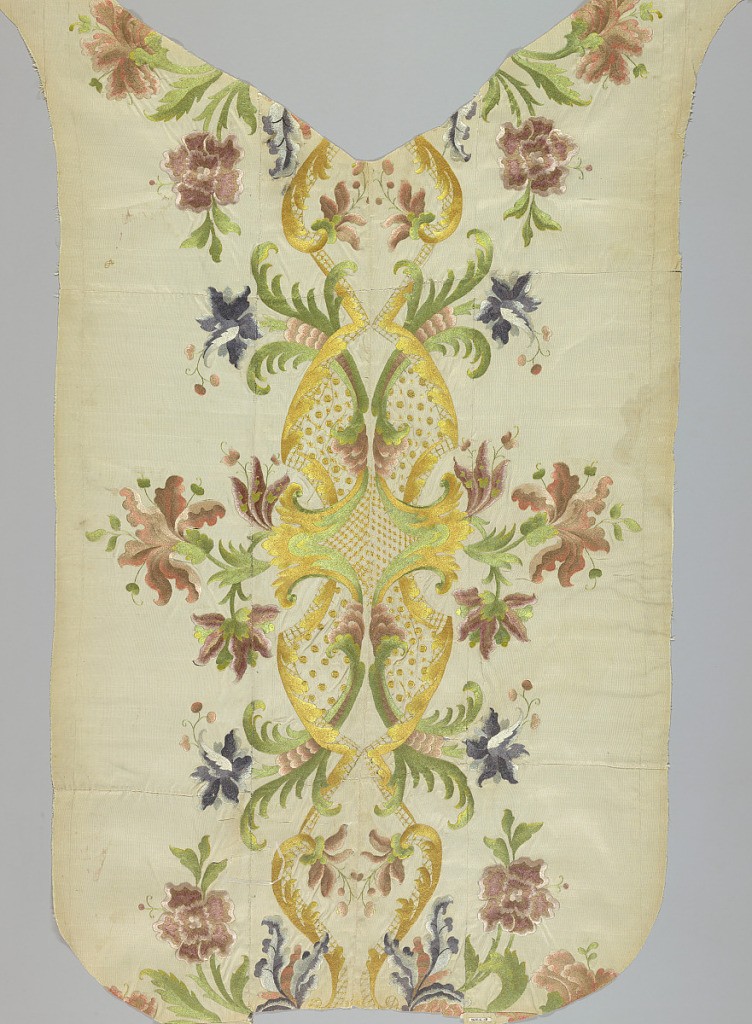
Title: chasuble
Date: mid-18th century
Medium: silk on silk Technique: embroidery
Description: cut down from a larger panel.